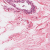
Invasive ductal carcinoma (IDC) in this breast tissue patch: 0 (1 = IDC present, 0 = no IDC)